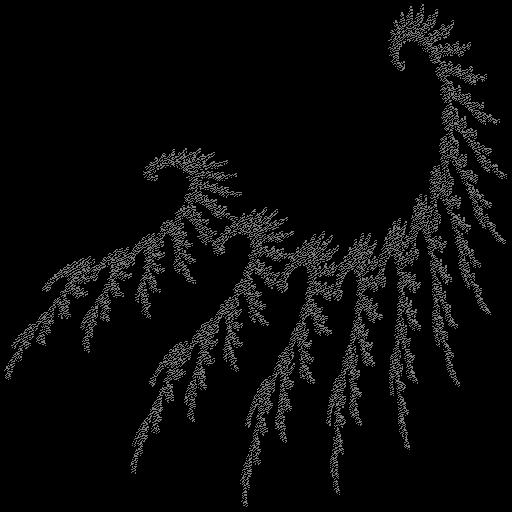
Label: grassfern